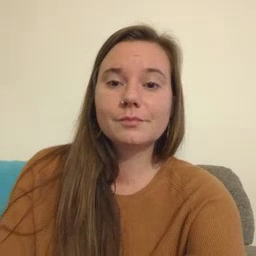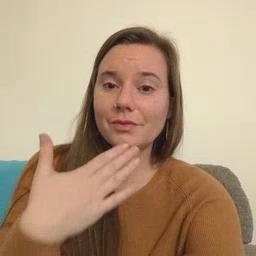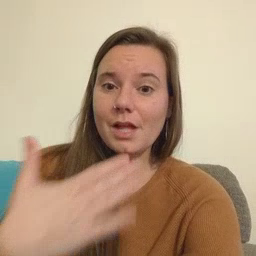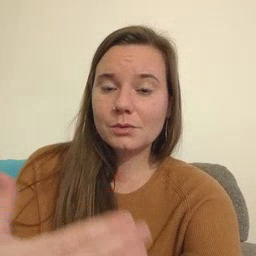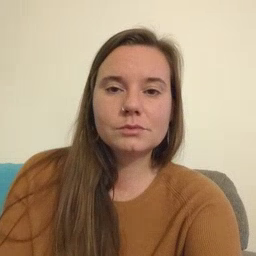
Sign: thankyou